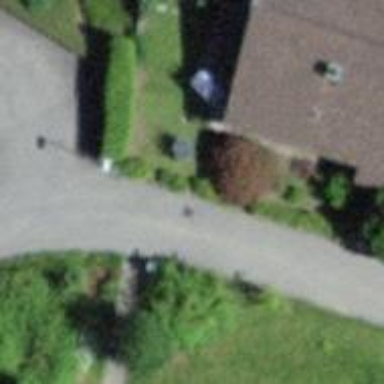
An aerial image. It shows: Asphalt alley designated as service road.